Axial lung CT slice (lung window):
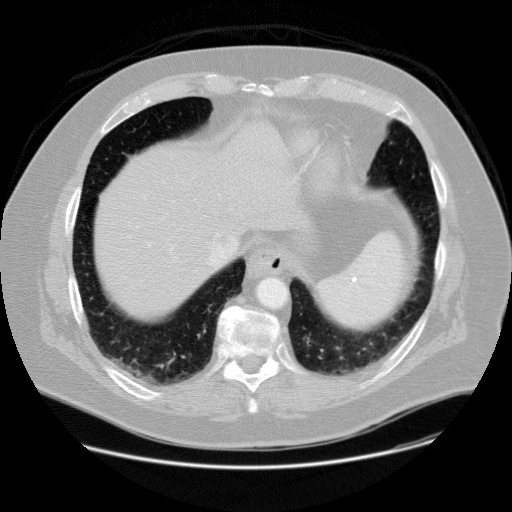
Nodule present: no